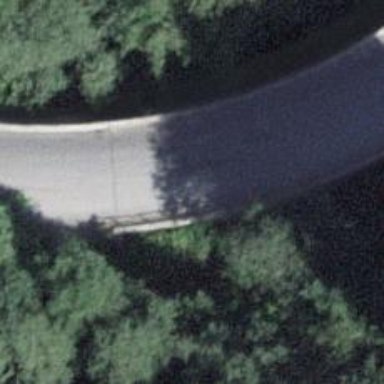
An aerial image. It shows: Residential road with asphalt surface that features bridge.